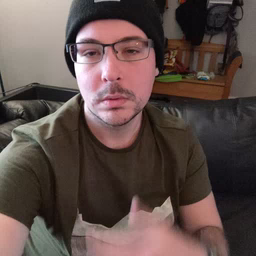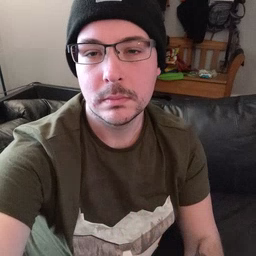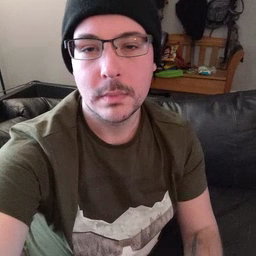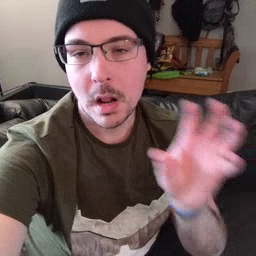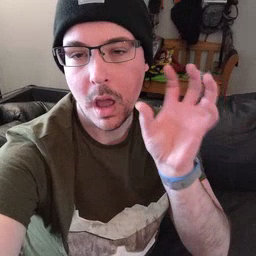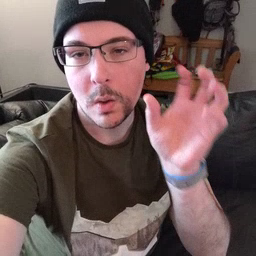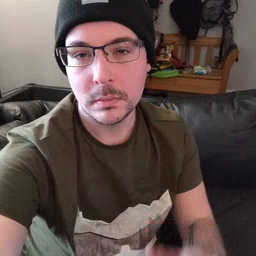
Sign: cloud